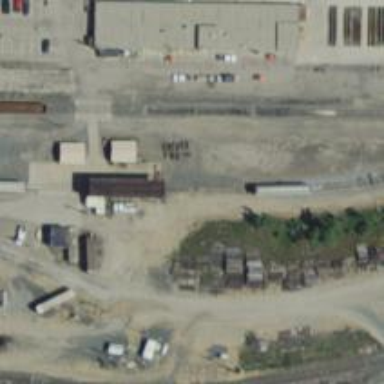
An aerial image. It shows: Railway yard in service.